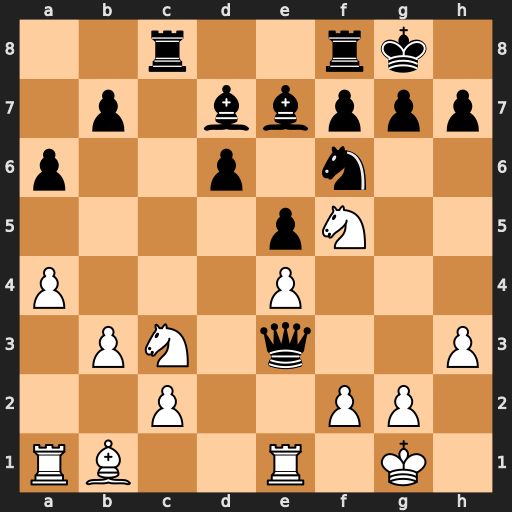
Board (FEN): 2r2rk1/1p1bbppp/p2p1n2/4pN2/P3P3/1PN1q2P/2P2PP1/RB2R1K1
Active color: w
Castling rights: -
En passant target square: -
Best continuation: Nxe7+ Kh8 Rxe3